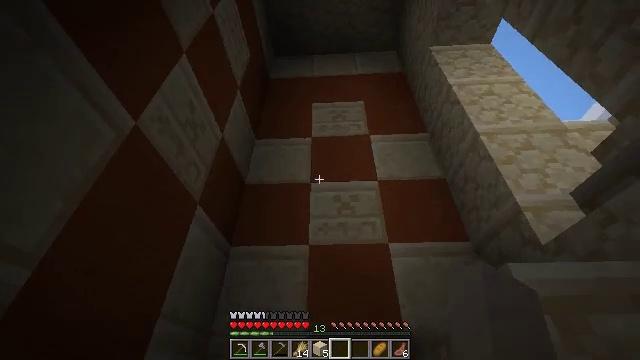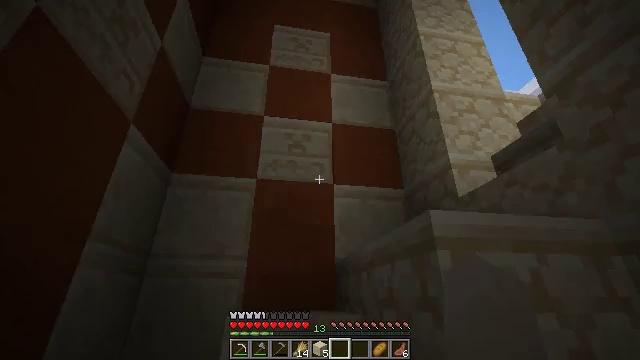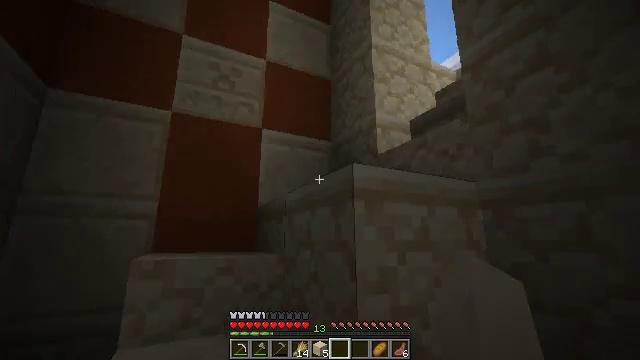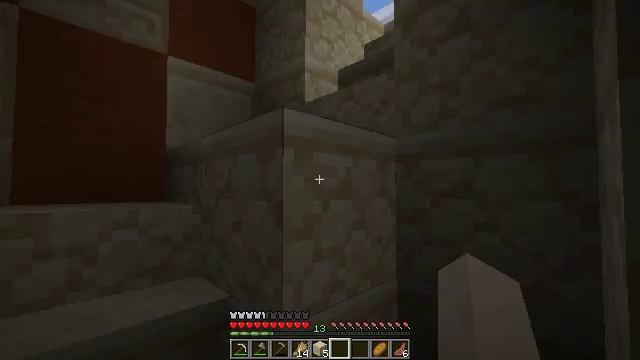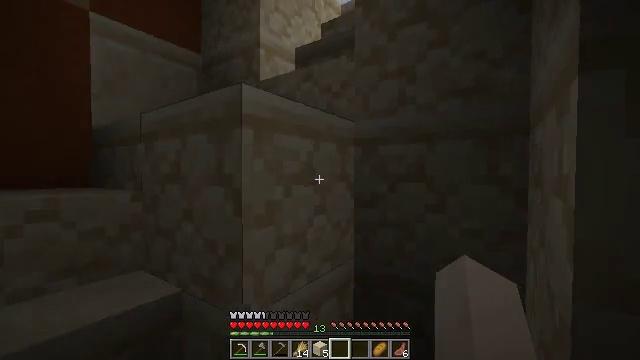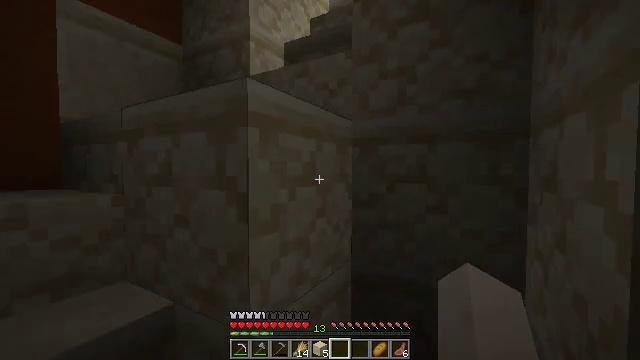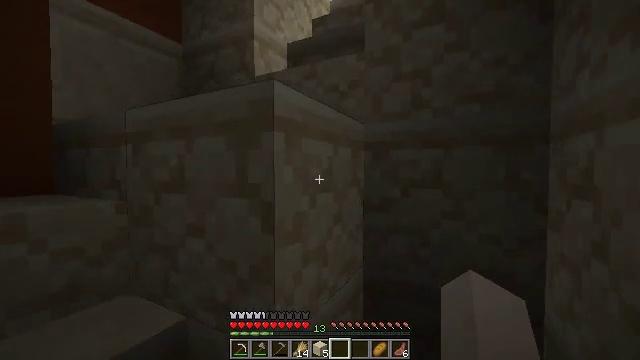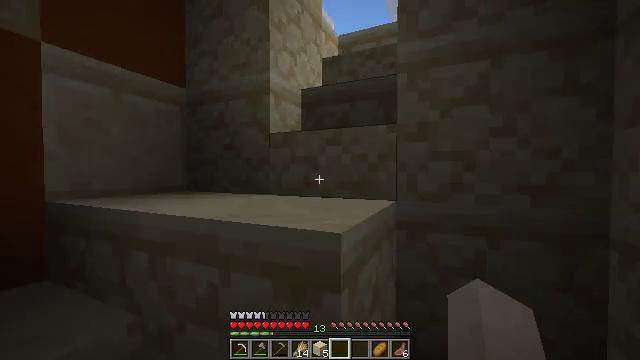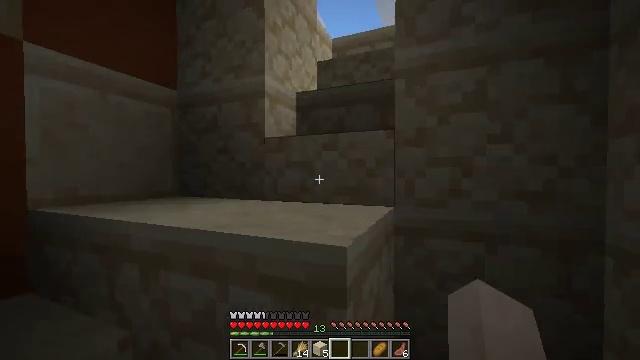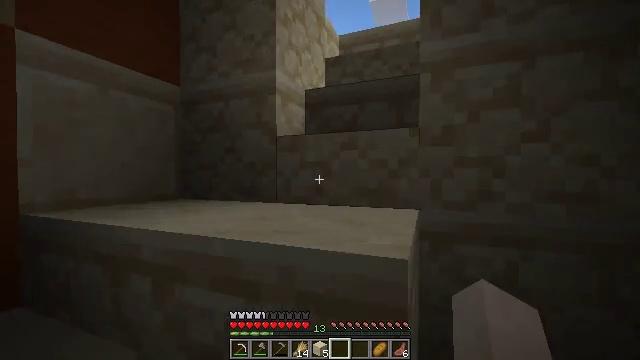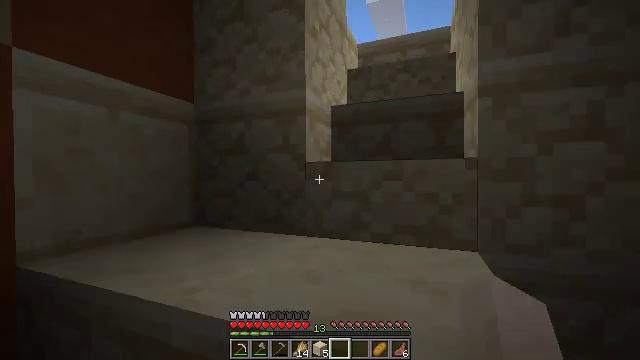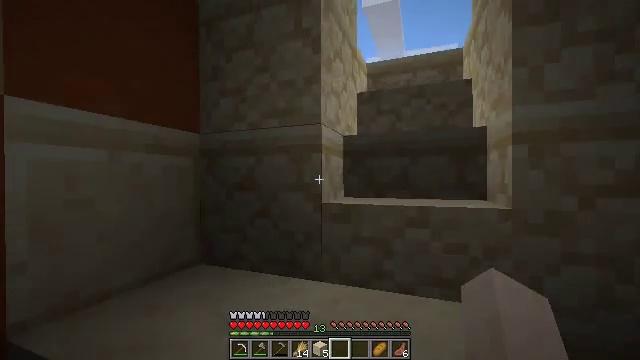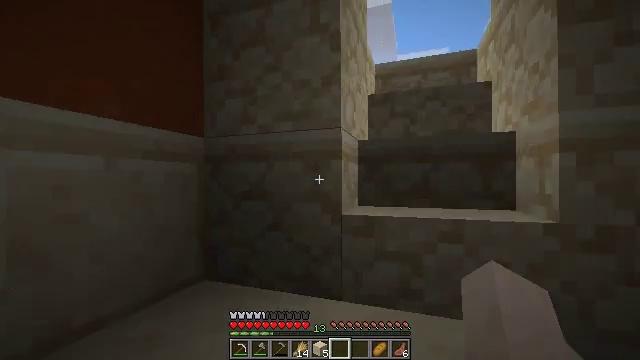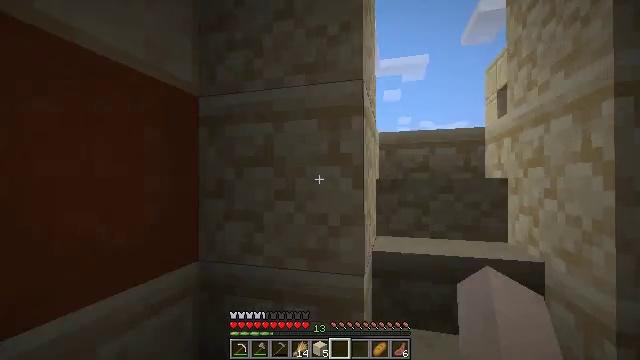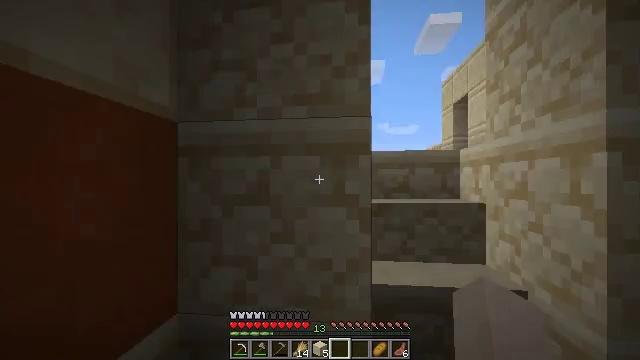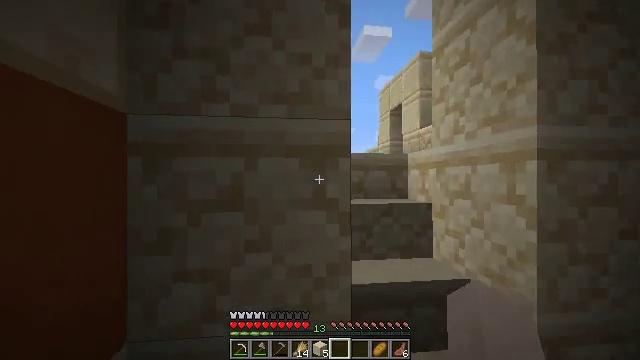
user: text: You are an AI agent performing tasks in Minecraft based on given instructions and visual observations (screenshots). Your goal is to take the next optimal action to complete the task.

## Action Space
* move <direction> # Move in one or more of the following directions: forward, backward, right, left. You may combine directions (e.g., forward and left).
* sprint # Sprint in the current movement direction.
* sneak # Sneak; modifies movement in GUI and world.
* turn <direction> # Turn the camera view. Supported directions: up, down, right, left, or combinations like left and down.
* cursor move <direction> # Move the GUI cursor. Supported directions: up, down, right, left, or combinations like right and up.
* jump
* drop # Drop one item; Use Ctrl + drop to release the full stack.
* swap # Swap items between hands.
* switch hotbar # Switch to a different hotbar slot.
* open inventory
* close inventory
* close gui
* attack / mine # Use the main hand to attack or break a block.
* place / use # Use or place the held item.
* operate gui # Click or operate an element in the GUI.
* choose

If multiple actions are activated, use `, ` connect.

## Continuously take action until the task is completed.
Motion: motion action
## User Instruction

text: Attack the sandstone to break it.
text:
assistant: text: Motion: turn right and down
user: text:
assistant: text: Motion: move left, turn right and down
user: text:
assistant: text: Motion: move left, turn right and down
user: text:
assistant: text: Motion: move left, turn right and down
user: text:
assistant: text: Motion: move left, turn right
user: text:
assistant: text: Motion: move forward and move left, turn right
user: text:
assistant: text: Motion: move forward and move left, turn right
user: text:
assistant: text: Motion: move forward and move left, turn right
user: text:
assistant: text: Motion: move forward and move left, turn right
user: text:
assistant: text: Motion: move forward and move left
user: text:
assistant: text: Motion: move forward and move left
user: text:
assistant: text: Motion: move forward and move left, turn right, jump
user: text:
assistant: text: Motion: move forward and move left, turn right, jump
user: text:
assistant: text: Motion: move left, turn right, jump
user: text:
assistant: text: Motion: move left, turn right, jump
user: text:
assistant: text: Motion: move left, turn right, jump
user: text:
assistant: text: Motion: no_op
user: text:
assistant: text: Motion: turn right and down
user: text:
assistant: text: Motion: turn right and down
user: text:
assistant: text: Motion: turn right and down
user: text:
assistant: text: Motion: move forward, turn right and down
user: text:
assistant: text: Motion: move forward, turn right and down
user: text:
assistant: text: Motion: move forward, turn left
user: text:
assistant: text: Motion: move forward, sprint
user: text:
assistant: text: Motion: move forward, sprint
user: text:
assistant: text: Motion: move forward, sprint
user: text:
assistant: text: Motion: move forward, sprint
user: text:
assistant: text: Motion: move forward, sprint
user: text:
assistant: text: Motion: move forward, sprint, turn right
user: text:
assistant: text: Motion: move forward, sprint, turn right